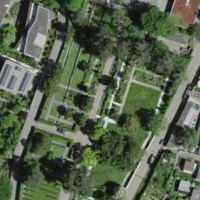
EUNIS habitat code: 53
Species observed at this site:
Lapsana communis
Cardamine pratensis
Helleborus niger
Phoenicurus ochruros
Sonchus asper
Cornus sanguinea